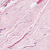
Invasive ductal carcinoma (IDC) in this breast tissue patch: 0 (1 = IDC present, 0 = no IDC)